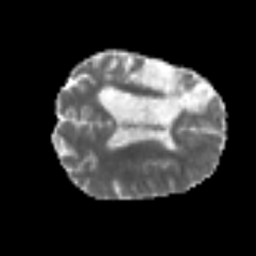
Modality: MD
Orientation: axial
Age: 50
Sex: male
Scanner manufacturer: siemens
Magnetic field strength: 3 T
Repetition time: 6.1 s
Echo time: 0.101 s